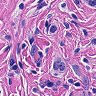
Metastatic tissue present: yes